Aerial crown-view tile of a tropical tree (Barro Colorado Island, Panama), acquired 20250317:
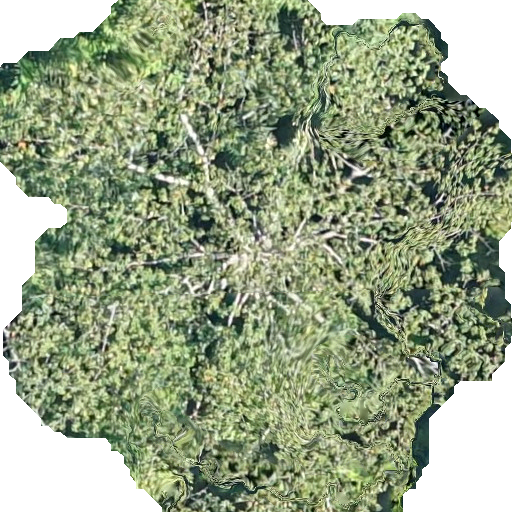
Species: Ochroma pyramidale
GBIF accepted scientific name: Ochroma pyramidale
Crown area: 352.375 m²